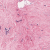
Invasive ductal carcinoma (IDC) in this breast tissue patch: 0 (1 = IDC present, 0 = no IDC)